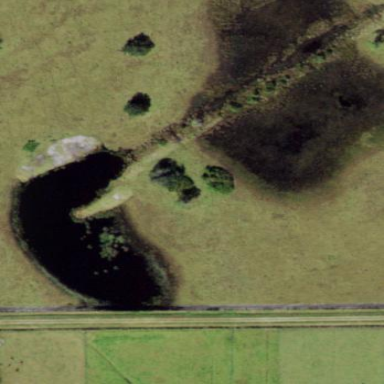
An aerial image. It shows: Marshy wetland area.